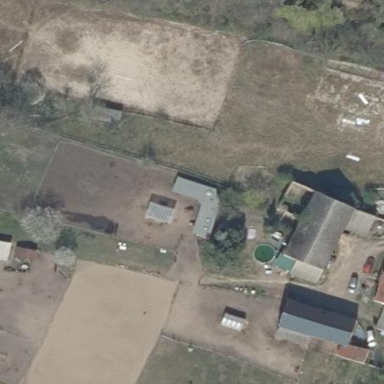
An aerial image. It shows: Farmyard area.